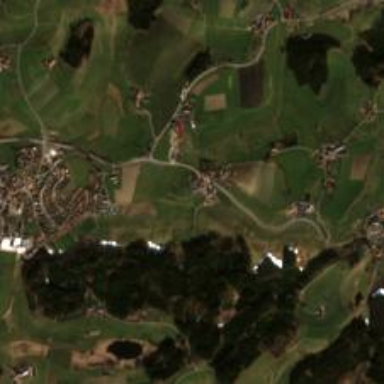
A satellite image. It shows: Small hamlet.